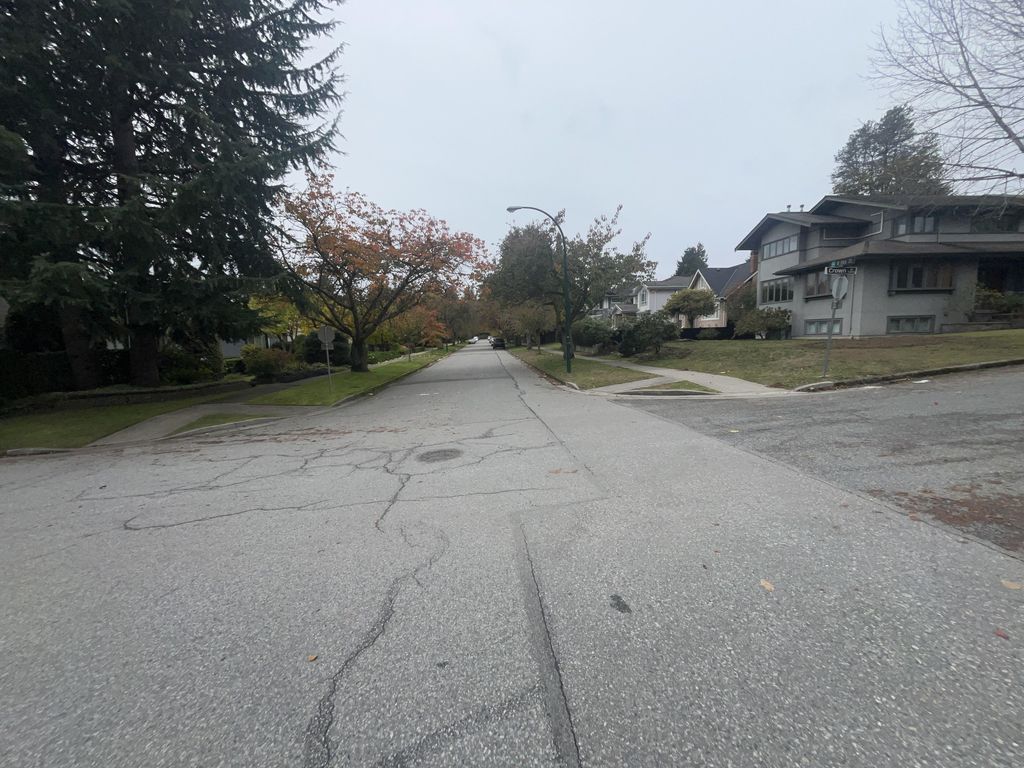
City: vancouver